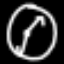
Label: clock